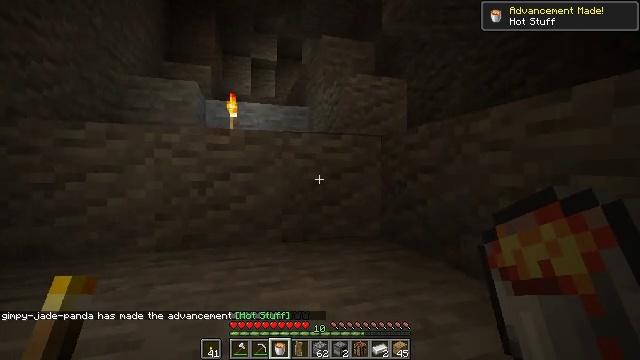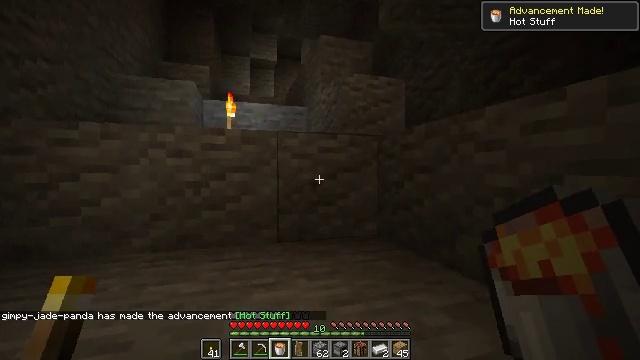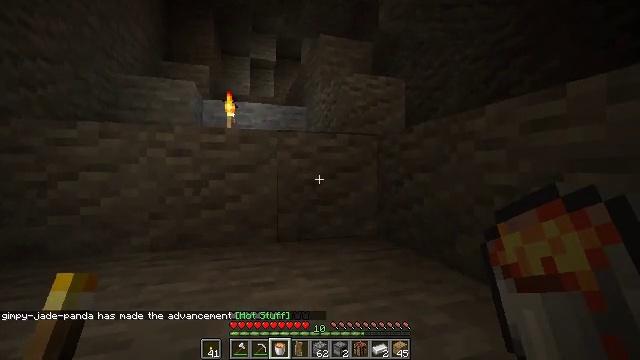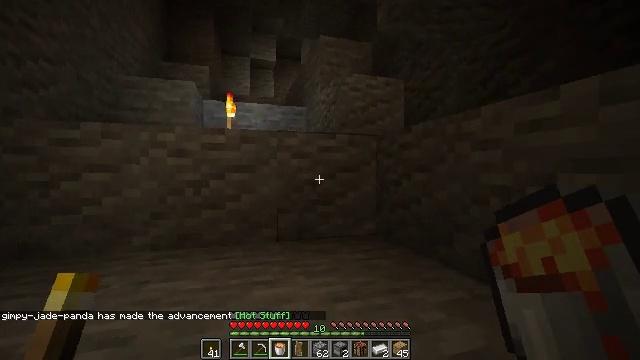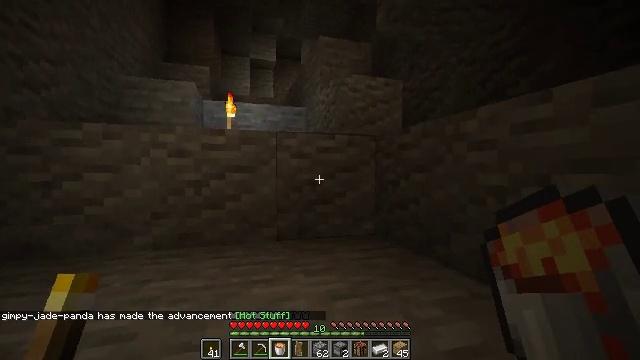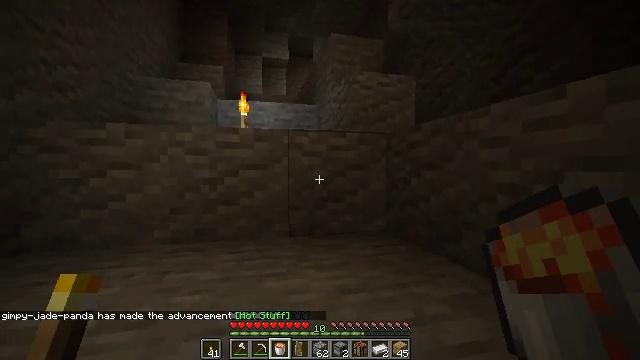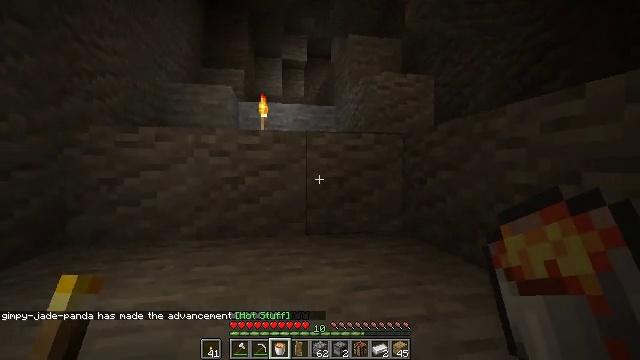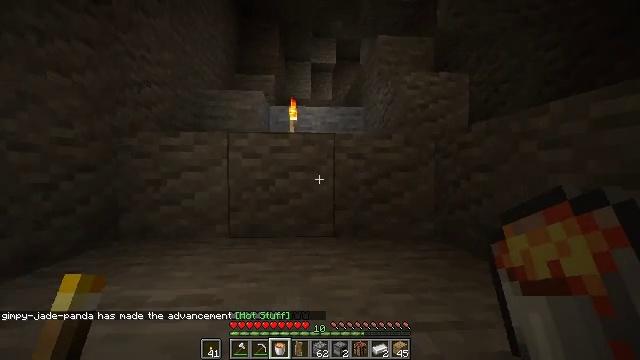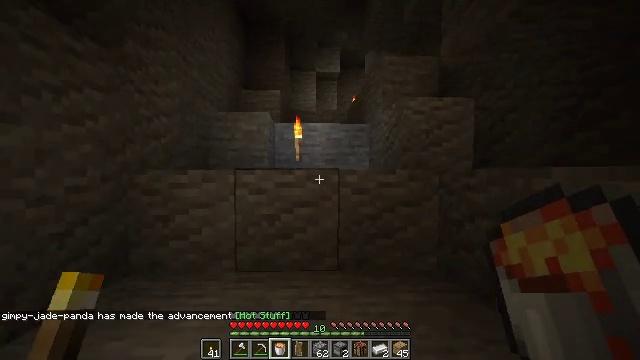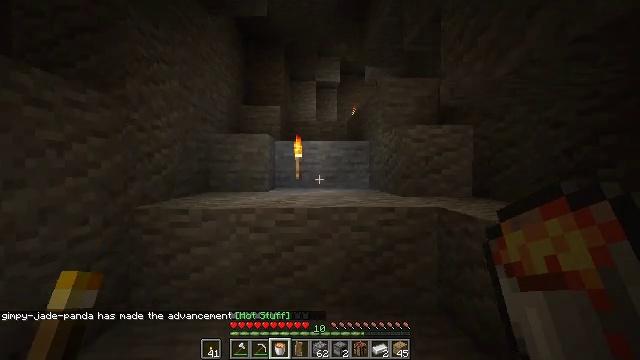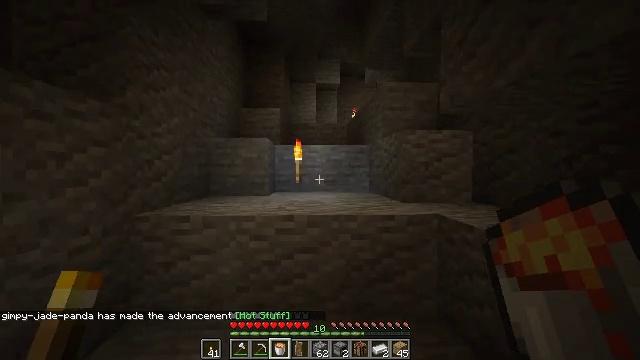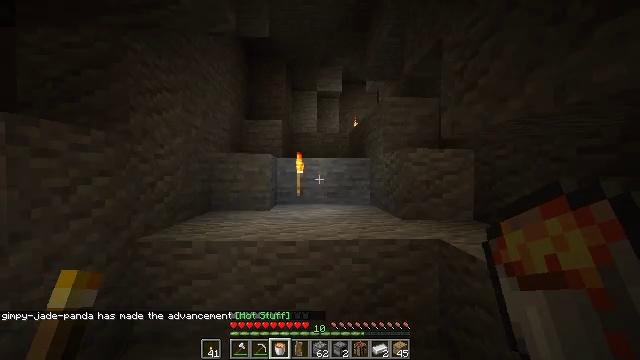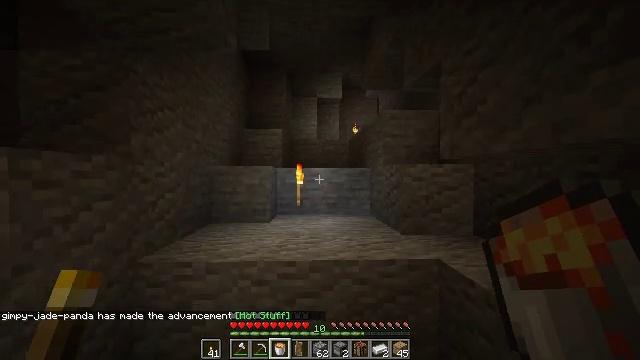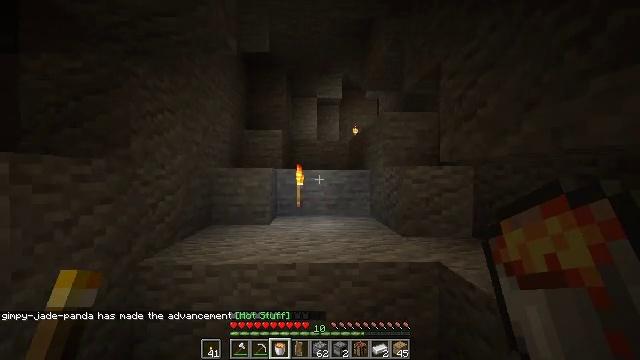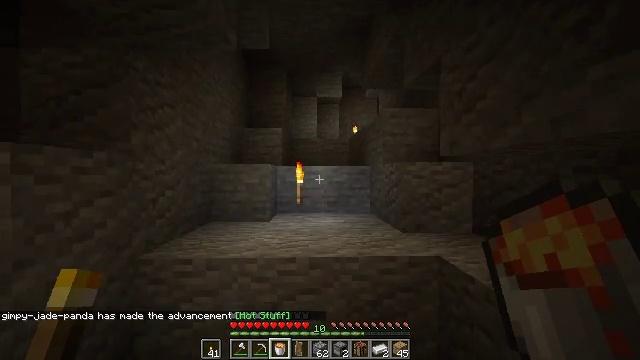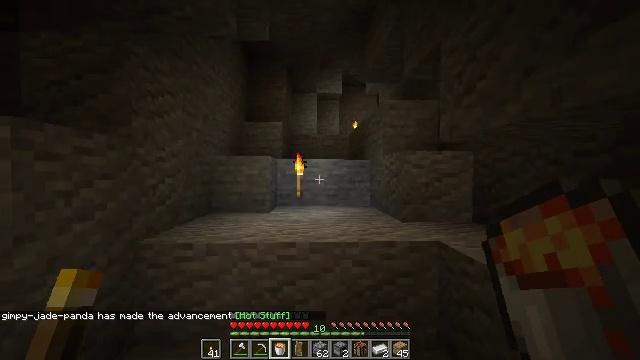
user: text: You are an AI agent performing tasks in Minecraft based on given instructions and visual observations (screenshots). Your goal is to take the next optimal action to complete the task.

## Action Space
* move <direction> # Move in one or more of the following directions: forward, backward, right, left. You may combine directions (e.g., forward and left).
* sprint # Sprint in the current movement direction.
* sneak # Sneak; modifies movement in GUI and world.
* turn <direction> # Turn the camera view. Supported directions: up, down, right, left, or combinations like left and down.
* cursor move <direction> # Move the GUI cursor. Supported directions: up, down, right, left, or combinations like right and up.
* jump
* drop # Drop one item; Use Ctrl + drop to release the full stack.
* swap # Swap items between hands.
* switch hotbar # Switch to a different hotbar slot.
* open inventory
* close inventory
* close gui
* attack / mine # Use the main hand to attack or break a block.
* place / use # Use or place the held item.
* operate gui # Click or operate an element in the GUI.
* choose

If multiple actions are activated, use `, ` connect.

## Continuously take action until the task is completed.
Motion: motion action
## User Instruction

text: Remove a lava bucket from the inventory.
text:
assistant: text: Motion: move forward
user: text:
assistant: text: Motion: move forward
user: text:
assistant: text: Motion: move right
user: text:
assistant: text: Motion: move right
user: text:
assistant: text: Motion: move right, turn left
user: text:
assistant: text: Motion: move right, turn left
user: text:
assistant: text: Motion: turn left
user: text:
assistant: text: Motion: turn left, jump
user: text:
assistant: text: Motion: jump
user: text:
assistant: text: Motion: jump
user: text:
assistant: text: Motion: jump
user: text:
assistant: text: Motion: jump
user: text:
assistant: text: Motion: jump
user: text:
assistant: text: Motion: jump
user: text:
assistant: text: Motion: jump
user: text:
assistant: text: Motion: jump
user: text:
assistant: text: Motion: jump
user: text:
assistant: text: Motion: jump
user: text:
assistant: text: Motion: jump
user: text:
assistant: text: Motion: jump
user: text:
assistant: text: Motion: jump
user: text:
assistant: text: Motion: jump
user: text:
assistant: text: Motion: jump
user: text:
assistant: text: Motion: jump
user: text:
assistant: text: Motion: jump
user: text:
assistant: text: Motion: jump
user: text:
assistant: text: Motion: jump
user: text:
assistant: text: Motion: jump
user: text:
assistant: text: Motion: turn left and down, jump
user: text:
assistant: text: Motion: turn left and down, jump